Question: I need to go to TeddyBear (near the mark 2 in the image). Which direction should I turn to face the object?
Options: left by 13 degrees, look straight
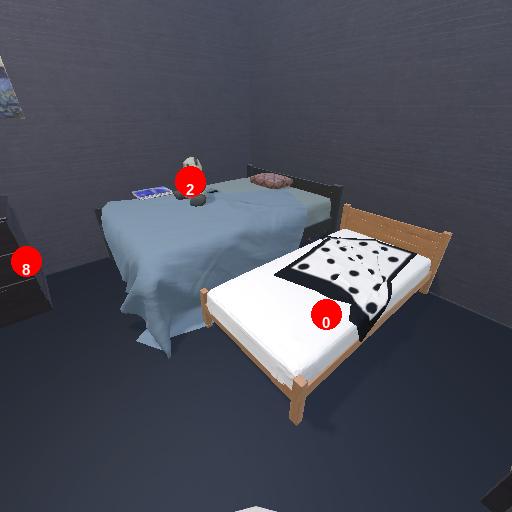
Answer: left by 13 degrees